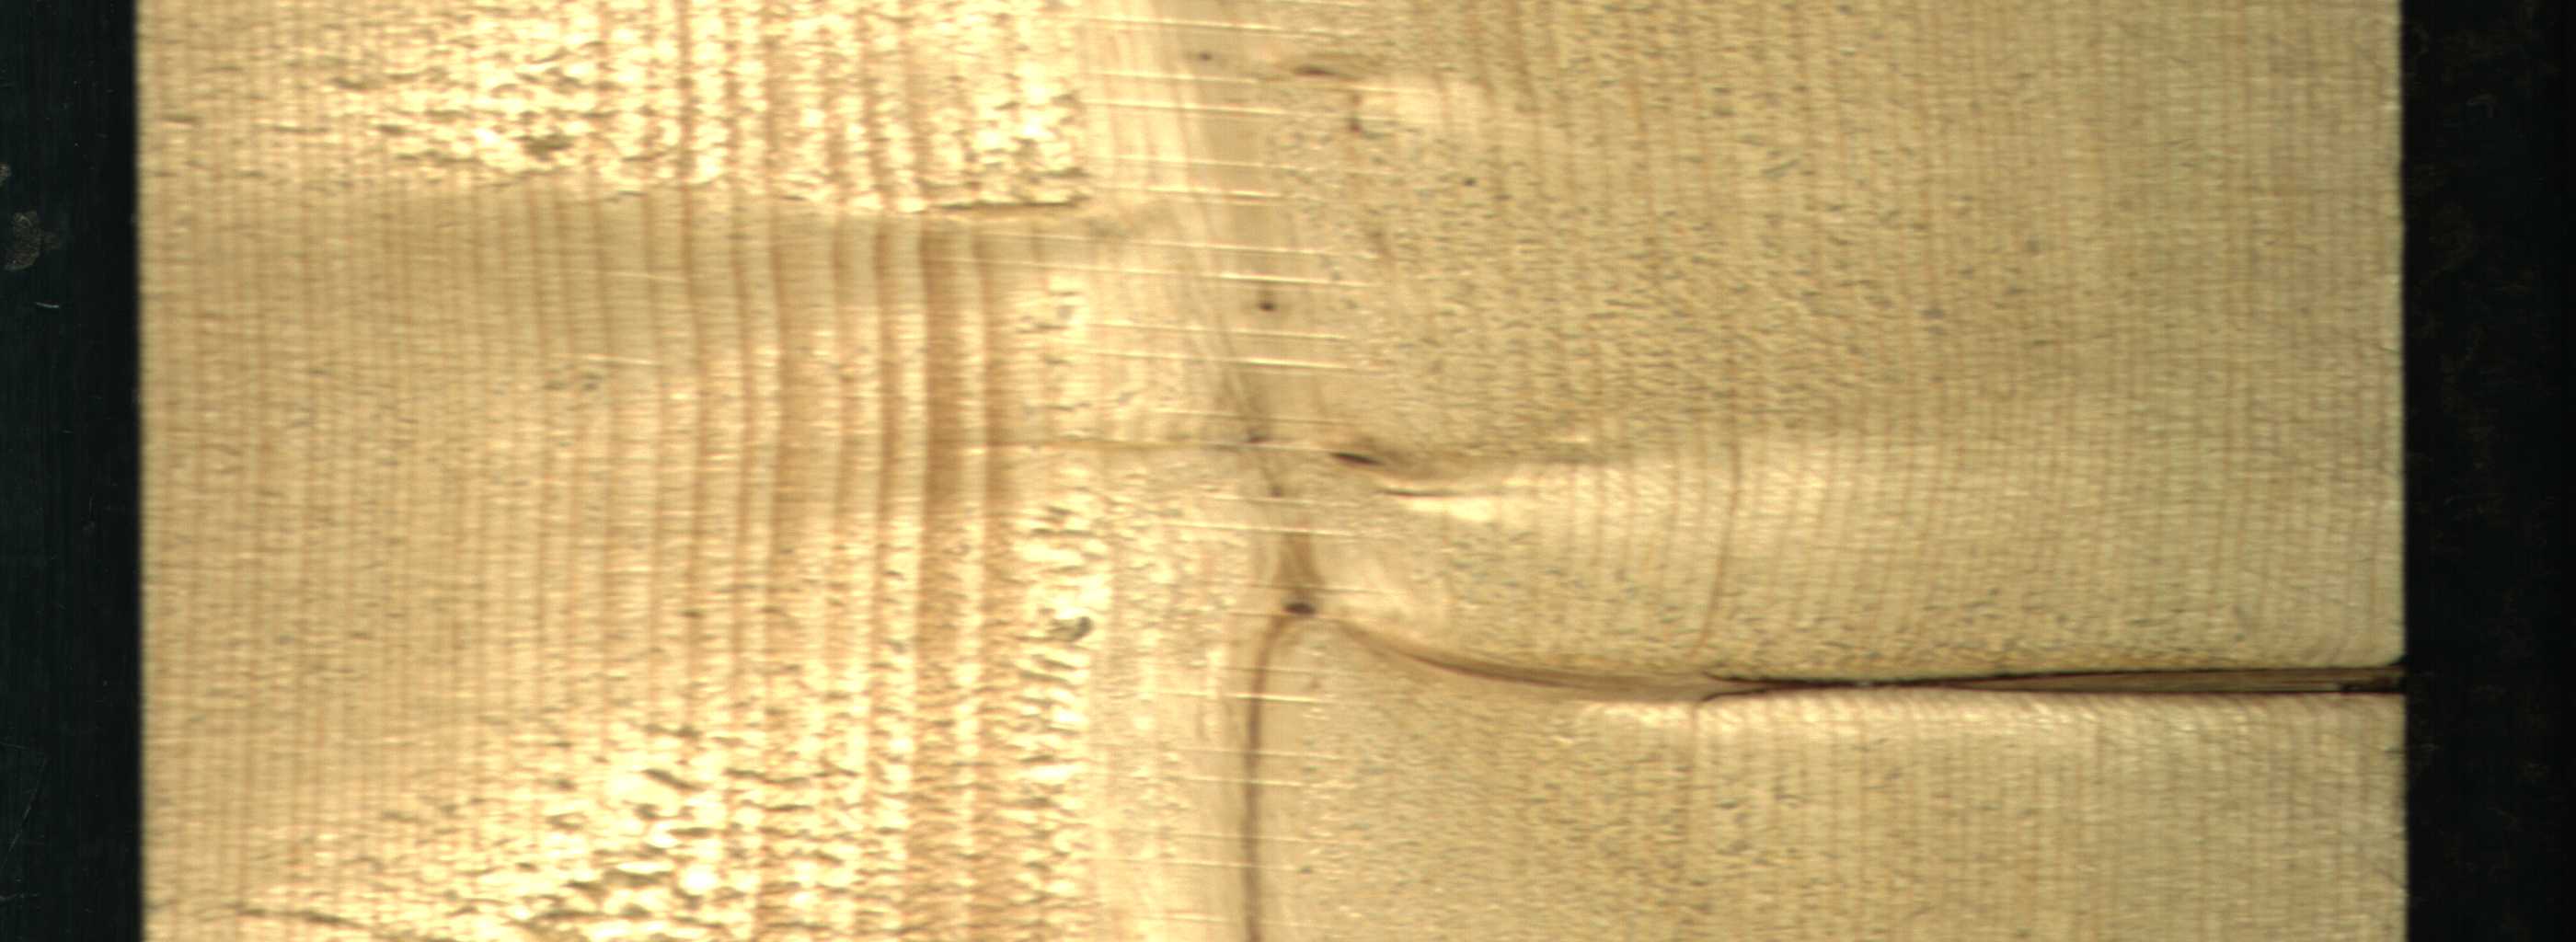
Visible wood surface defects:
Dead_Knot